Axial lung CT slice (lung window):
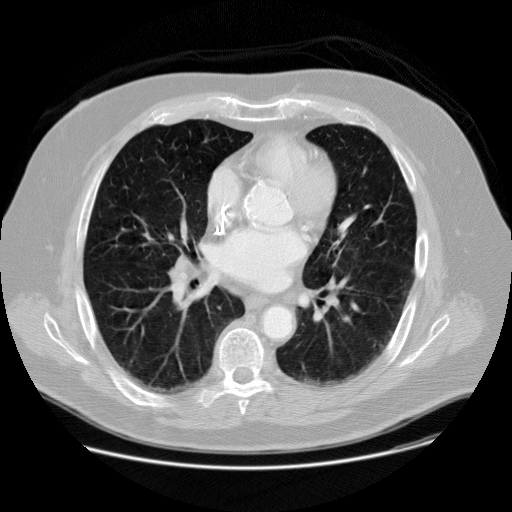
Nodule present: no